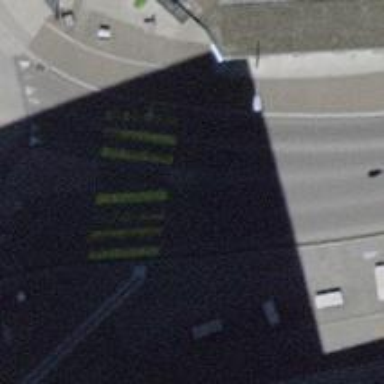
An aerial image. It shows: Zebra crossing on the road.